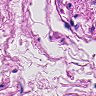
Metastatic tissue present: no